Question: Having a minimal example using 'GLFW3':
'''
#include <GLFW/glfw3.h>
int main(int argc, const char * argv[]) {
glfwInit();
}
'''
...results in a ton of linker errors: (small excerpt)
'''
Undefined symbols for architecture x86_64:
"_CFArrayAppendValue", referenced from:
_addJoystickElement in libglfw3.a(cocoa_joystick.m.o)
"_CFArrayApplyFunction", referenced from:
__glfwInitJoysticks in libglfw3.a(cocoa_joystick.m.o)
_addJoystickElement in libglfw3.a(cocoa_joystick.m.o)
"_CFArrayCreateMutable", referenced from:
__glfwInitJoysticks in libglfw3.a(cocoa_joystick.m.o)
...
"_objc_msgSend_fixup", referenced from:
l_objc_msgSend_fixup_count in libglfw3.a(cocoa_monitor.m.o)
l_objc_msgSend_fixup_objectAtIndex_ in libglfw3.a(cocoa_monitor.m.o)
l_objc_msgSend_fixup_objectForKey_ in libglfw3.a(cocoa_monitor.m.o)
l_objc_msgSend_fixup_alloc in libglfw3.a(cocoa_init.m.o)
l_objc_msgSend_fixup_release in libglfw3.a(cocoa_init.m.o)
l_objc_msgSend_fixup_alloc in libglfw3.a(nsgl_context.m.o)
l_objc_msgSend_fixup_release in libglfw3.a(nsgl_context.m.o)
...
'''
'OpenGL.framework' and 'libglfw3.a' are both linked.

What is the reason for this? Compiling a 'glfw2' application before worked like a charm.
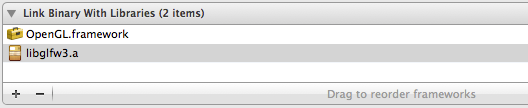
Answer: In Mac OS X, glfw3 uses Cocoa (NSGL) for its OpenGL context management. glfw2 used Carbon (CGL/AGL, depending on fullscreen or windowed mode).
NSGL is more robust, but it is built upon an Objective C framework (Cocoa). In order for your software to work correctly with glfw3, you should include the Cocoa framework.